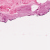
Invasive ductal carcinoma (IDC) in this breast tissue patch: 0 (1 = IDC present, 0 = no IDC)